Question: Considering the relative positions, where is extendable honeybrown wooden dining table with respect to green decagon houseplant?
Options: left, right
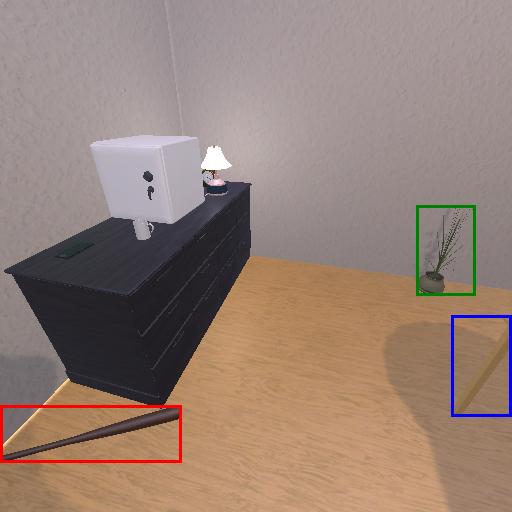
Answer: left